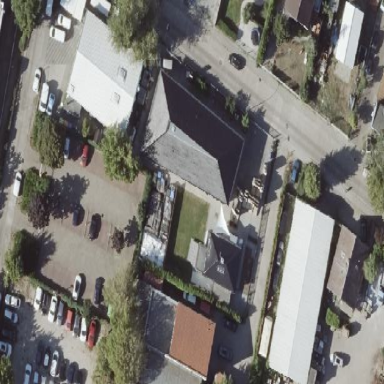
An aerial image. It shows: Building with hipped roof shape.